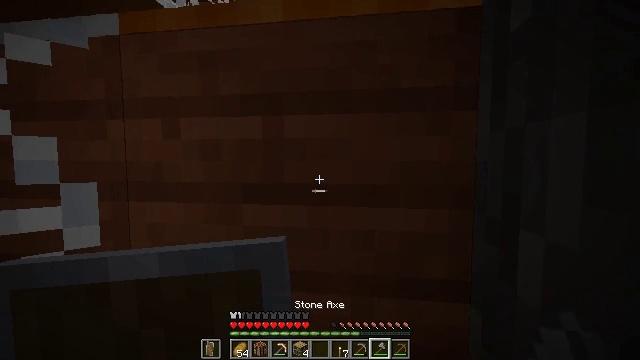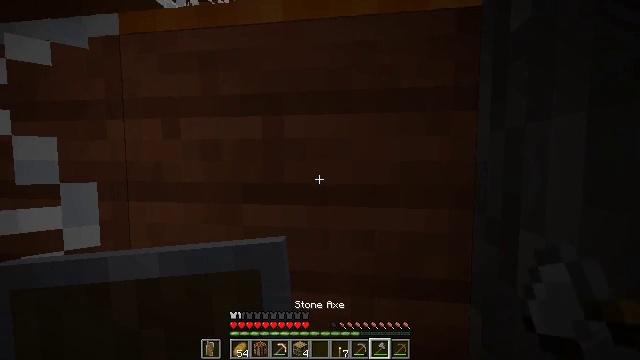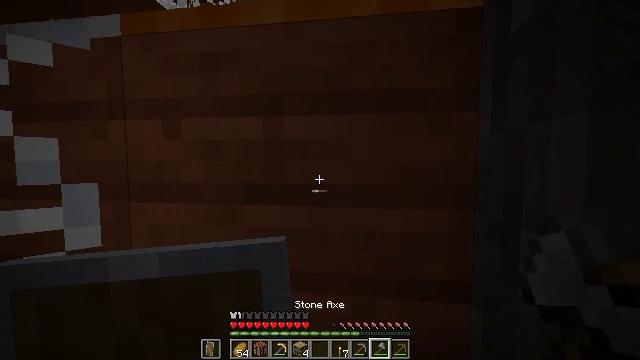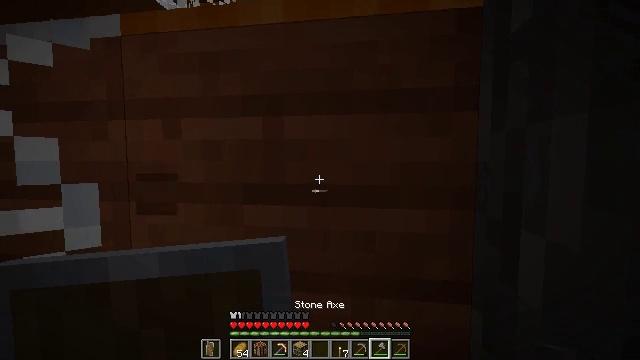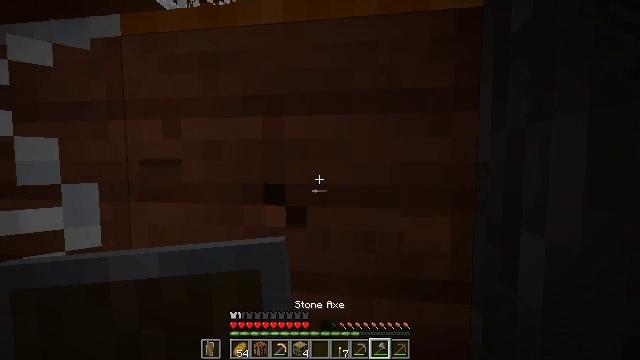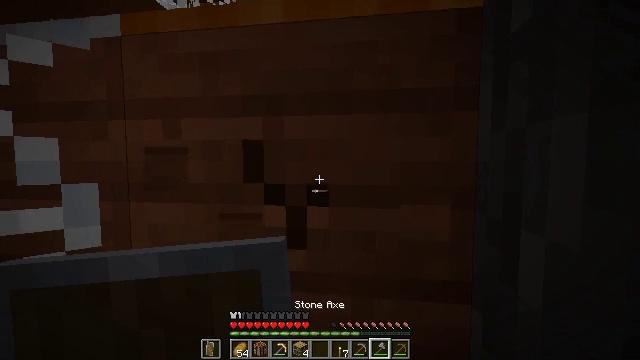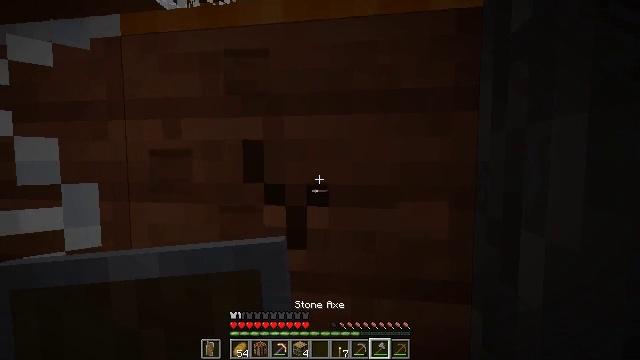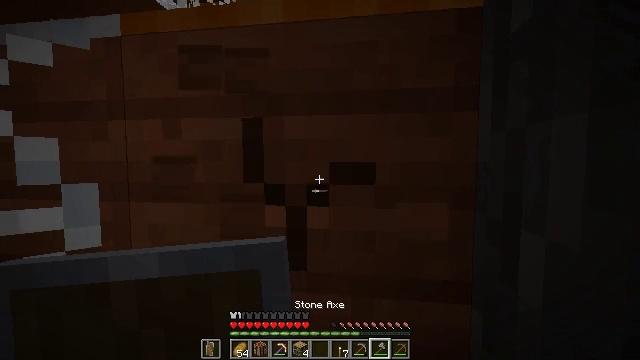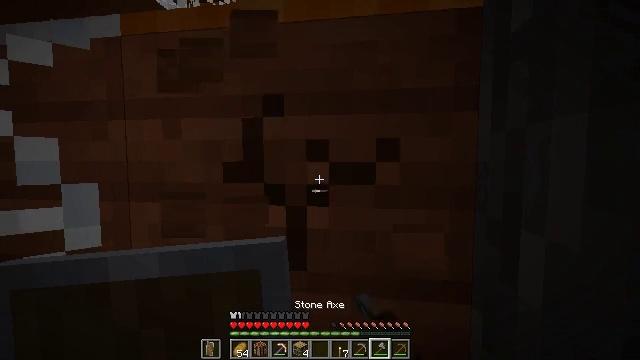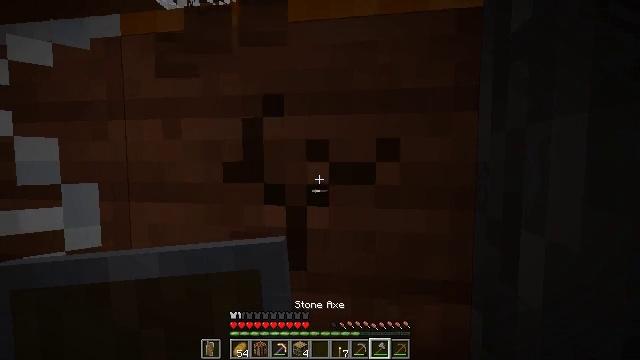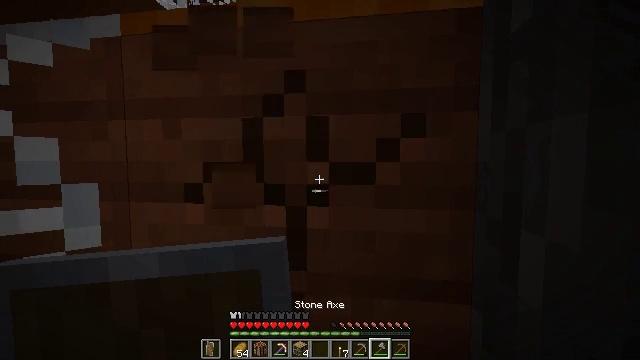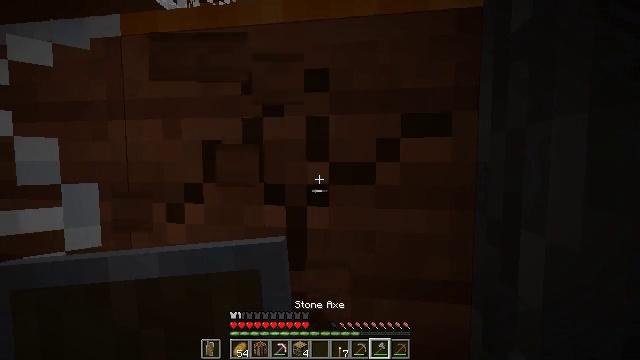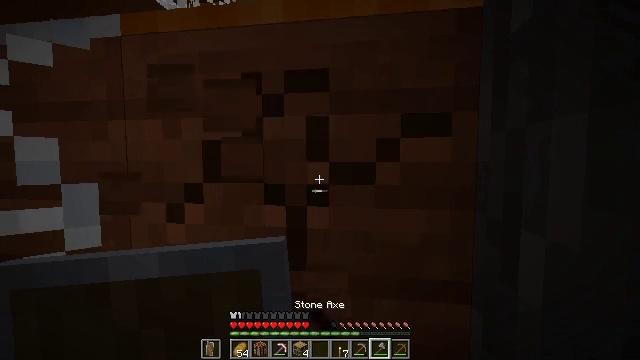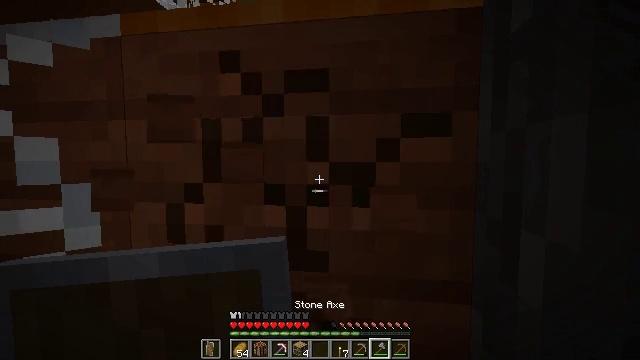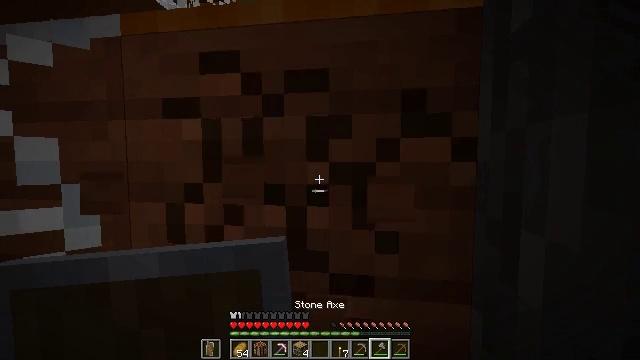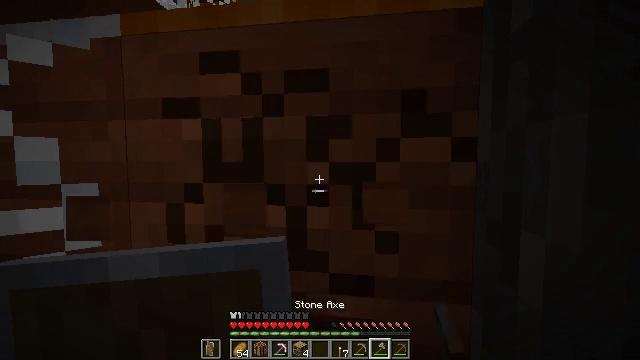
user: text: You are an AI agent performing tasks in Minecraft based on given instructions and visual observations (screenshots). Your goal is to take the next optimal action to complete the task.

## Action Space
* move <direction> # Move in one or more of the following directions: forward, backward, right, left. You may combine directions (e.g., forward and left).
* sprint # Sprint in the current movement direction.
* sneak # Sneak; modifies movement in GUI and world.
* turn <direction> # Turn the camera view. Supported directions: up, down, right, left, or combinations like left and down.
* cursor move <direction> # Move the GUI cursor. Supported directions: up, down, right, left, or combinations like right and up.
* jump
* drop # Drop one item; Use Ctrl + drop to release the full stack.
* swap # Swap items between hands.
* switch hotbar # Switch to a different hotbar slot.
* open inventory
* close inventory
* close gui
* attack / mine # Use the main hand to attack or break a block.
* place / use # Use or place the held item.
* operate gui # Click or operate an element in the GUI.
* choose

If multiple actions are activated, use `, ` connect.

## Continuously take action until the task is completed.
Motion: motion action
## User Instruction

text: Gather some acacia planks.
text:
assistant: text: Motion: no_op
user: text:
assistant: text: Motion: no_op
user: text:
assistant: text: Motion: attack / mine
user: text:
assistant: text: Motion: attack / mine
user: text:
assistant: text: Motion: attack / mine
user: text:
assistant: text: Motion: attack / mine
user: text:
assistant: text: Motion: attack / mine
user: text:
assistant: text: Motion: attack / mine
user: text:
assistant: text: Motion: attack / mine
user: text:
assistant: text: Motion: attack / mine
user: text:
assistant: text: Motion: attack / mine
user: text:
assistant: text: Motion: attack / mine
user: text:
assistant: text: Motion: attack / mine
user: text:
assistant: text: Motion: attack / mine
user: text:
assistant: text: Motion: attack / mine
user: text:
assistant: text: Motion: attack / mine
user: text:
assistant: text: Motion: attack / mine
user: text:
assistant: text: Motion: attack / mine
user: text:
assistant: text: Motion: attack / mine
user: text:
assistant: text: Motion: attack / mine
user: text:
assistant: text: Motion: attack / mine
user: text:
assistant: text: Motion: attack / mine